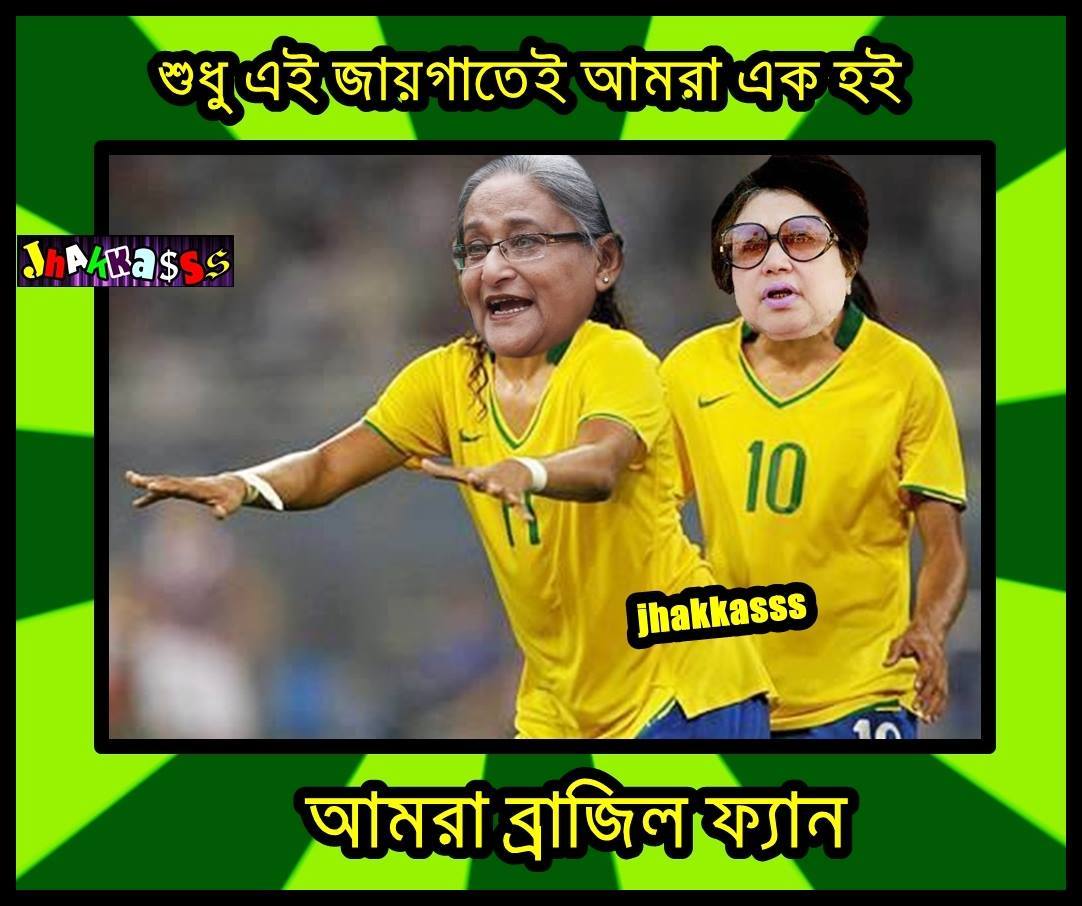
Caption: শুধু এই জায়গাতেই আমরা এক হই আমরা ব্রাজিল ফ্যান
Label: non-hate